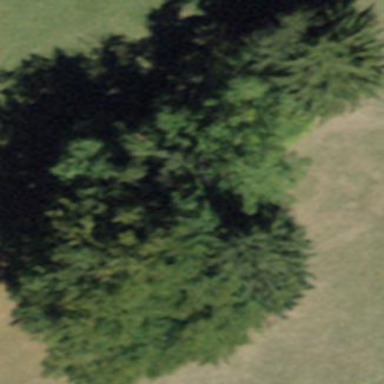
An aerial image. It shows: Forest area.